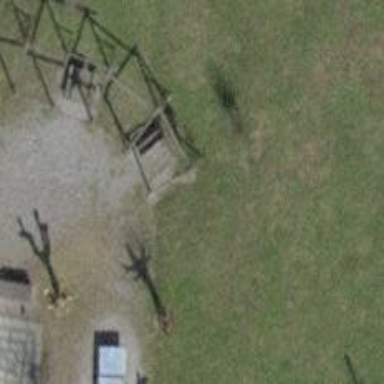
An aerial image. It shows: Picnic table located in leisure land area.